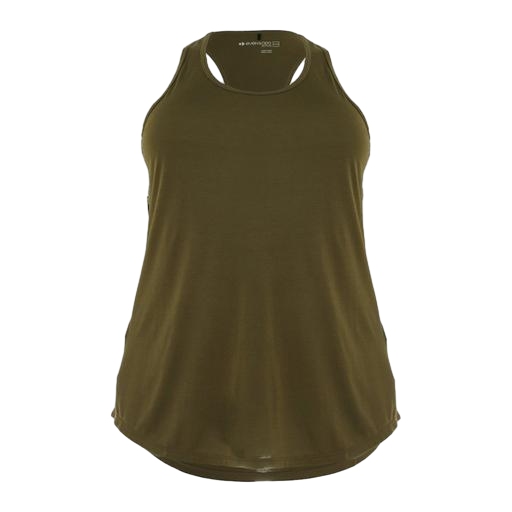
moss green tank top, longline vest, longline singlet, white background